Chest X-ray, AP view. Patient: 23 years old, sex F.
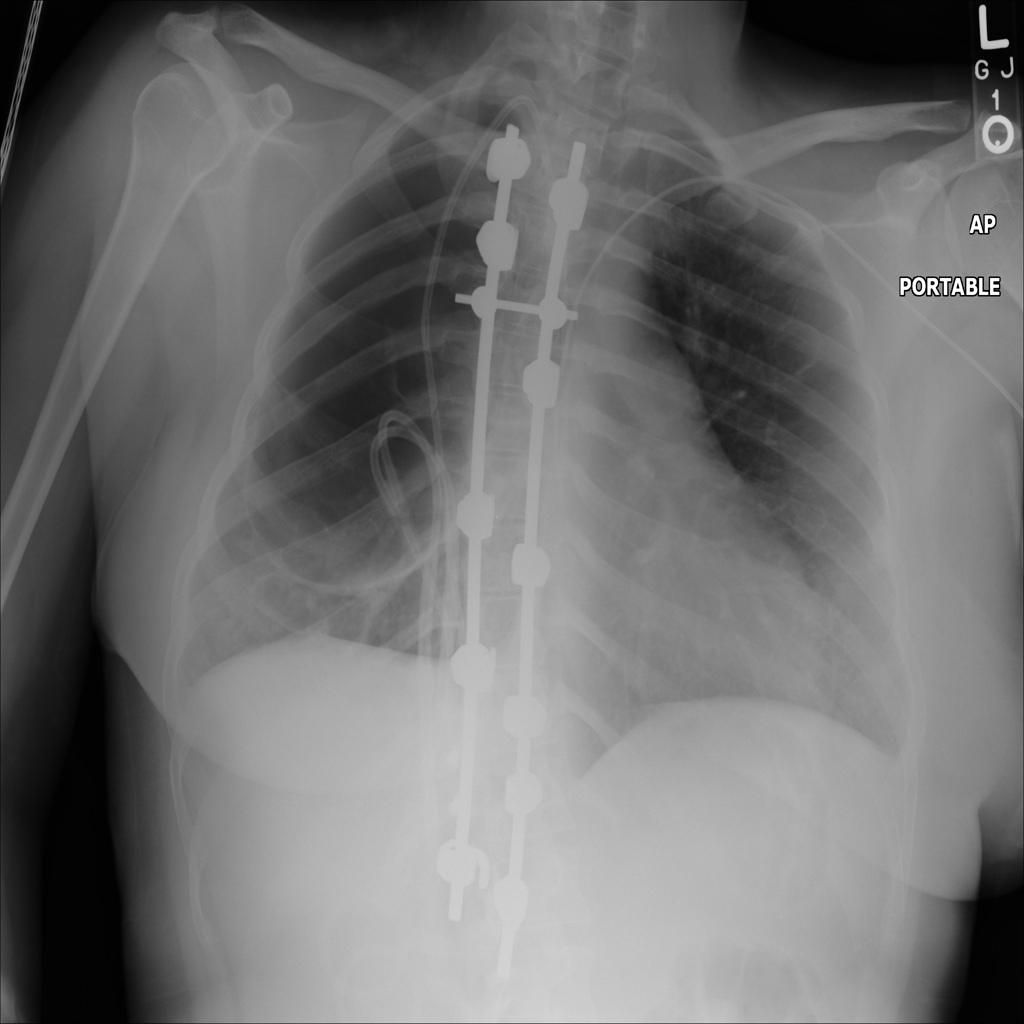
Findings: No Finding